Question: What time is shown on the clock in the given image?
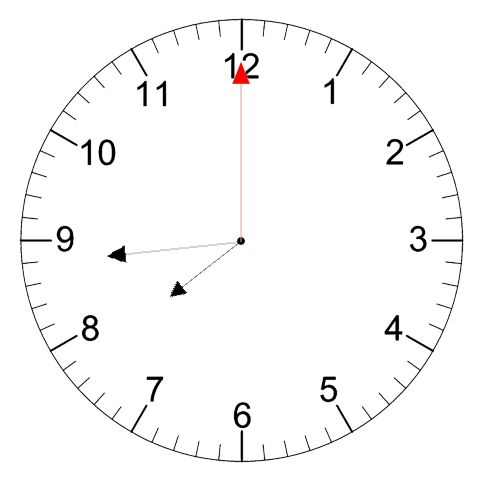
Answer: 07:44:00